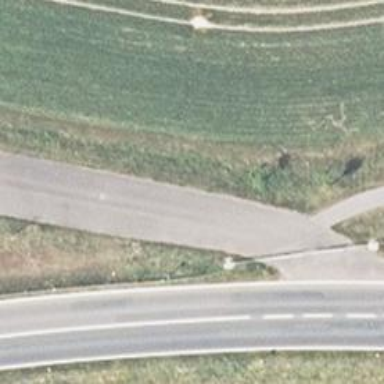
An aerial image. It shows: Path with asphalt surface used for shared cycling.